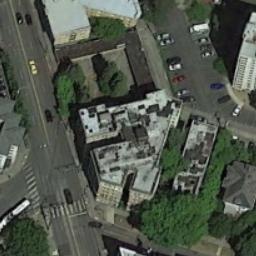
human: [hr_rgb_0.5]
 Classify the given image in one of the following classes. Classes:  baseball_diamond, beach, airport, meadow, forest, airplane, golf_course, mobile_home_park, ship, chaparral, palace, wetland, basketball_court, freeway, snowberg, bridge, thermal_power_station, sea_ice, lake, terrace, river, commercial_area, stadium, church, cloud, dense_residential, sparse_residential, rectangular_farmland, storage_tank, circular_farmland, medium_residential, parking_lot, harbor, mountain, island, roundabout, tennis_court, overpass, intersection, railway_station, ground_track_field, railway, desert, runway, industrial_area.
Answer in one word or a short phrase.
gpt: commercial_area